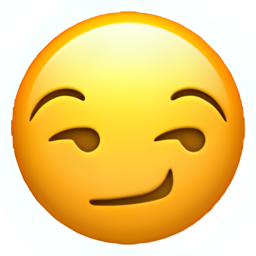
Name: smirking face
Emoji: 😏
Group: Smileys & Emotion
Sub-group: face-neutral-skeptical